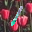
Label: 1